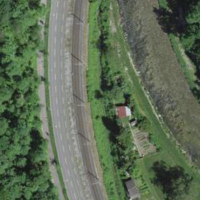
EUNIS habitat code: 55
Species observed at this site:
Papaver rhoeas